Question: Trying to create or import a model, I find this error.
I am using SAP NetWeaver Developer Studio 7.0, apparently there is some incompatibility of some java plug-in for this platform to be run on win7.
some help!?

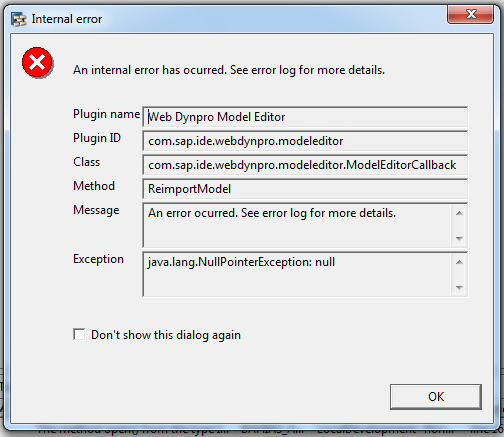
Answer: The Null pointer Exception throws when some variable doesn't have any initial values. Restart the application may force the program work fine.
Pls refer the link
<URL>